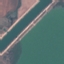
Land use / land cover: River